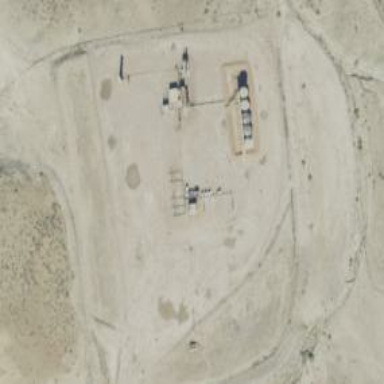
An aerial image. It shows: Petroleum well that is man-made.